Question: How do I add an custom icon to the left listview. For each listview I have an icon that is different from one another. I tried using tag to display icon but I get a bit of a problem. What should I add in the css so that it can be done?
'''
<li><img src="css/test.png"><a href="epg.html" data-rel="page" data-transition="slide" data-inline="true">Menu 1</a></li>
'''
The result is like this :

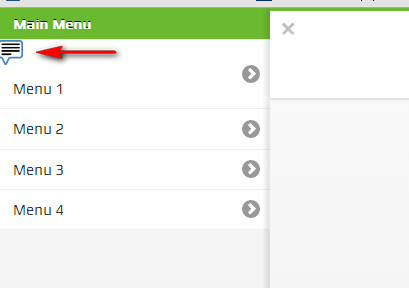
Answer: You need to restructure you html a little bit but here's the official documentation on it.
<URL>
And foryour example:
'<li><a href="epg.html" data-rel="page" data-transition="slide" data-inline="true"><img src="css/test.png" class="ui-li-icon ui-corner-none">Menu 1</a></li>'
*Note: This is supposed to be for a 16x16 icon. Your icon may be a lttiel large. Can't quite tell.